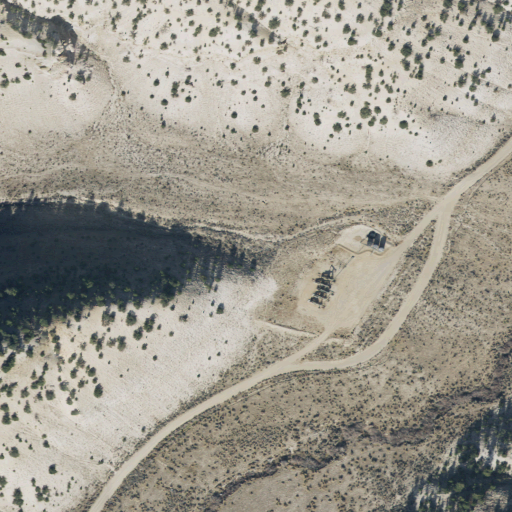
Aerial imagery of valley in Utah named North Lost Hollow containing shrub, grassland, evergreen forest, open development, barren land, low intensity development, high intensity development, and medium intensity development